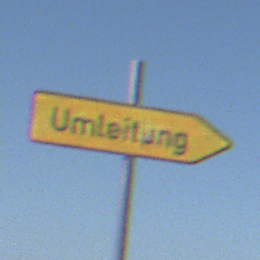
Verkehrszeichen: UmleitungswegweiserRechtsweisend
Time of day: MorningAfternoon
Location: Outdoor (Nature)
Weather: Clear
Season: NotSpecified
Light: Natural